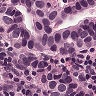
Metastatic tissue present: yes